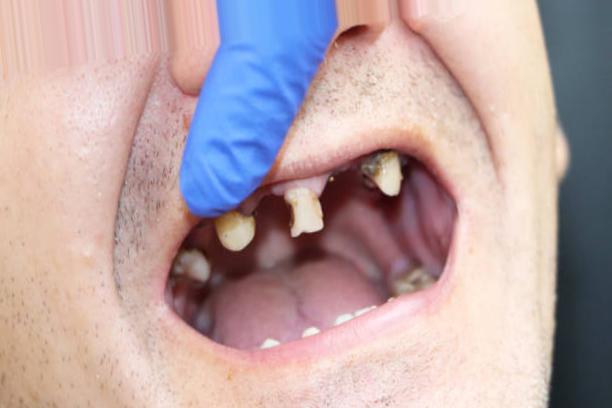
Condition: Caries